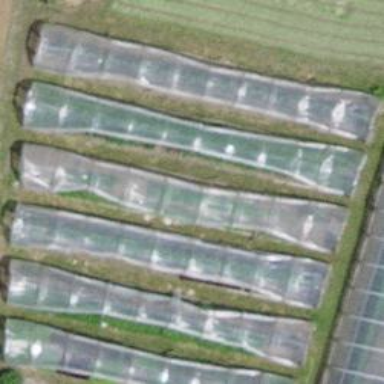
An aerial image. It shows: Area dedicated to greenhouse horticulture.